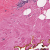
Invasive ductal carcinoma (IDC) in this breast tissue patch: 0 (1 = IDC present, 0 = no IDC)